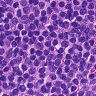
Metastatic tissue present: no